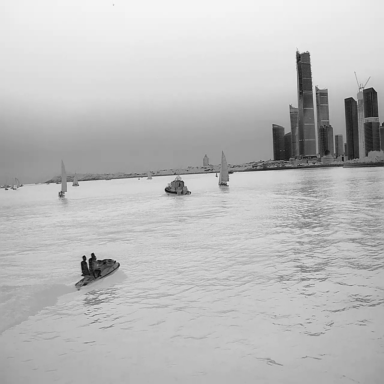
There are two canoes in the infrared image.